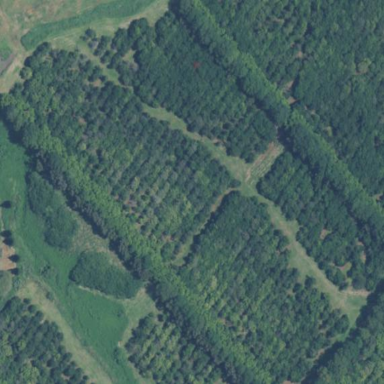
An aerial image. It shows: Orchard filled with macadamia trees.